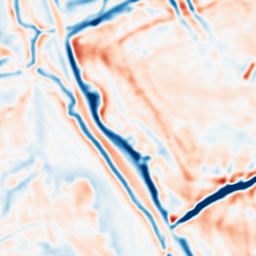
Category: multiscale
Decomposition family: dog_multiscale
Decomposition parameters: sigma_ratio: 1.4
n_scales: 3
base_sigma: 2
Upsampling method: edge_directed
Upsampling parameters: scale: 2
Upsampling scale: 2